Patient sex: F
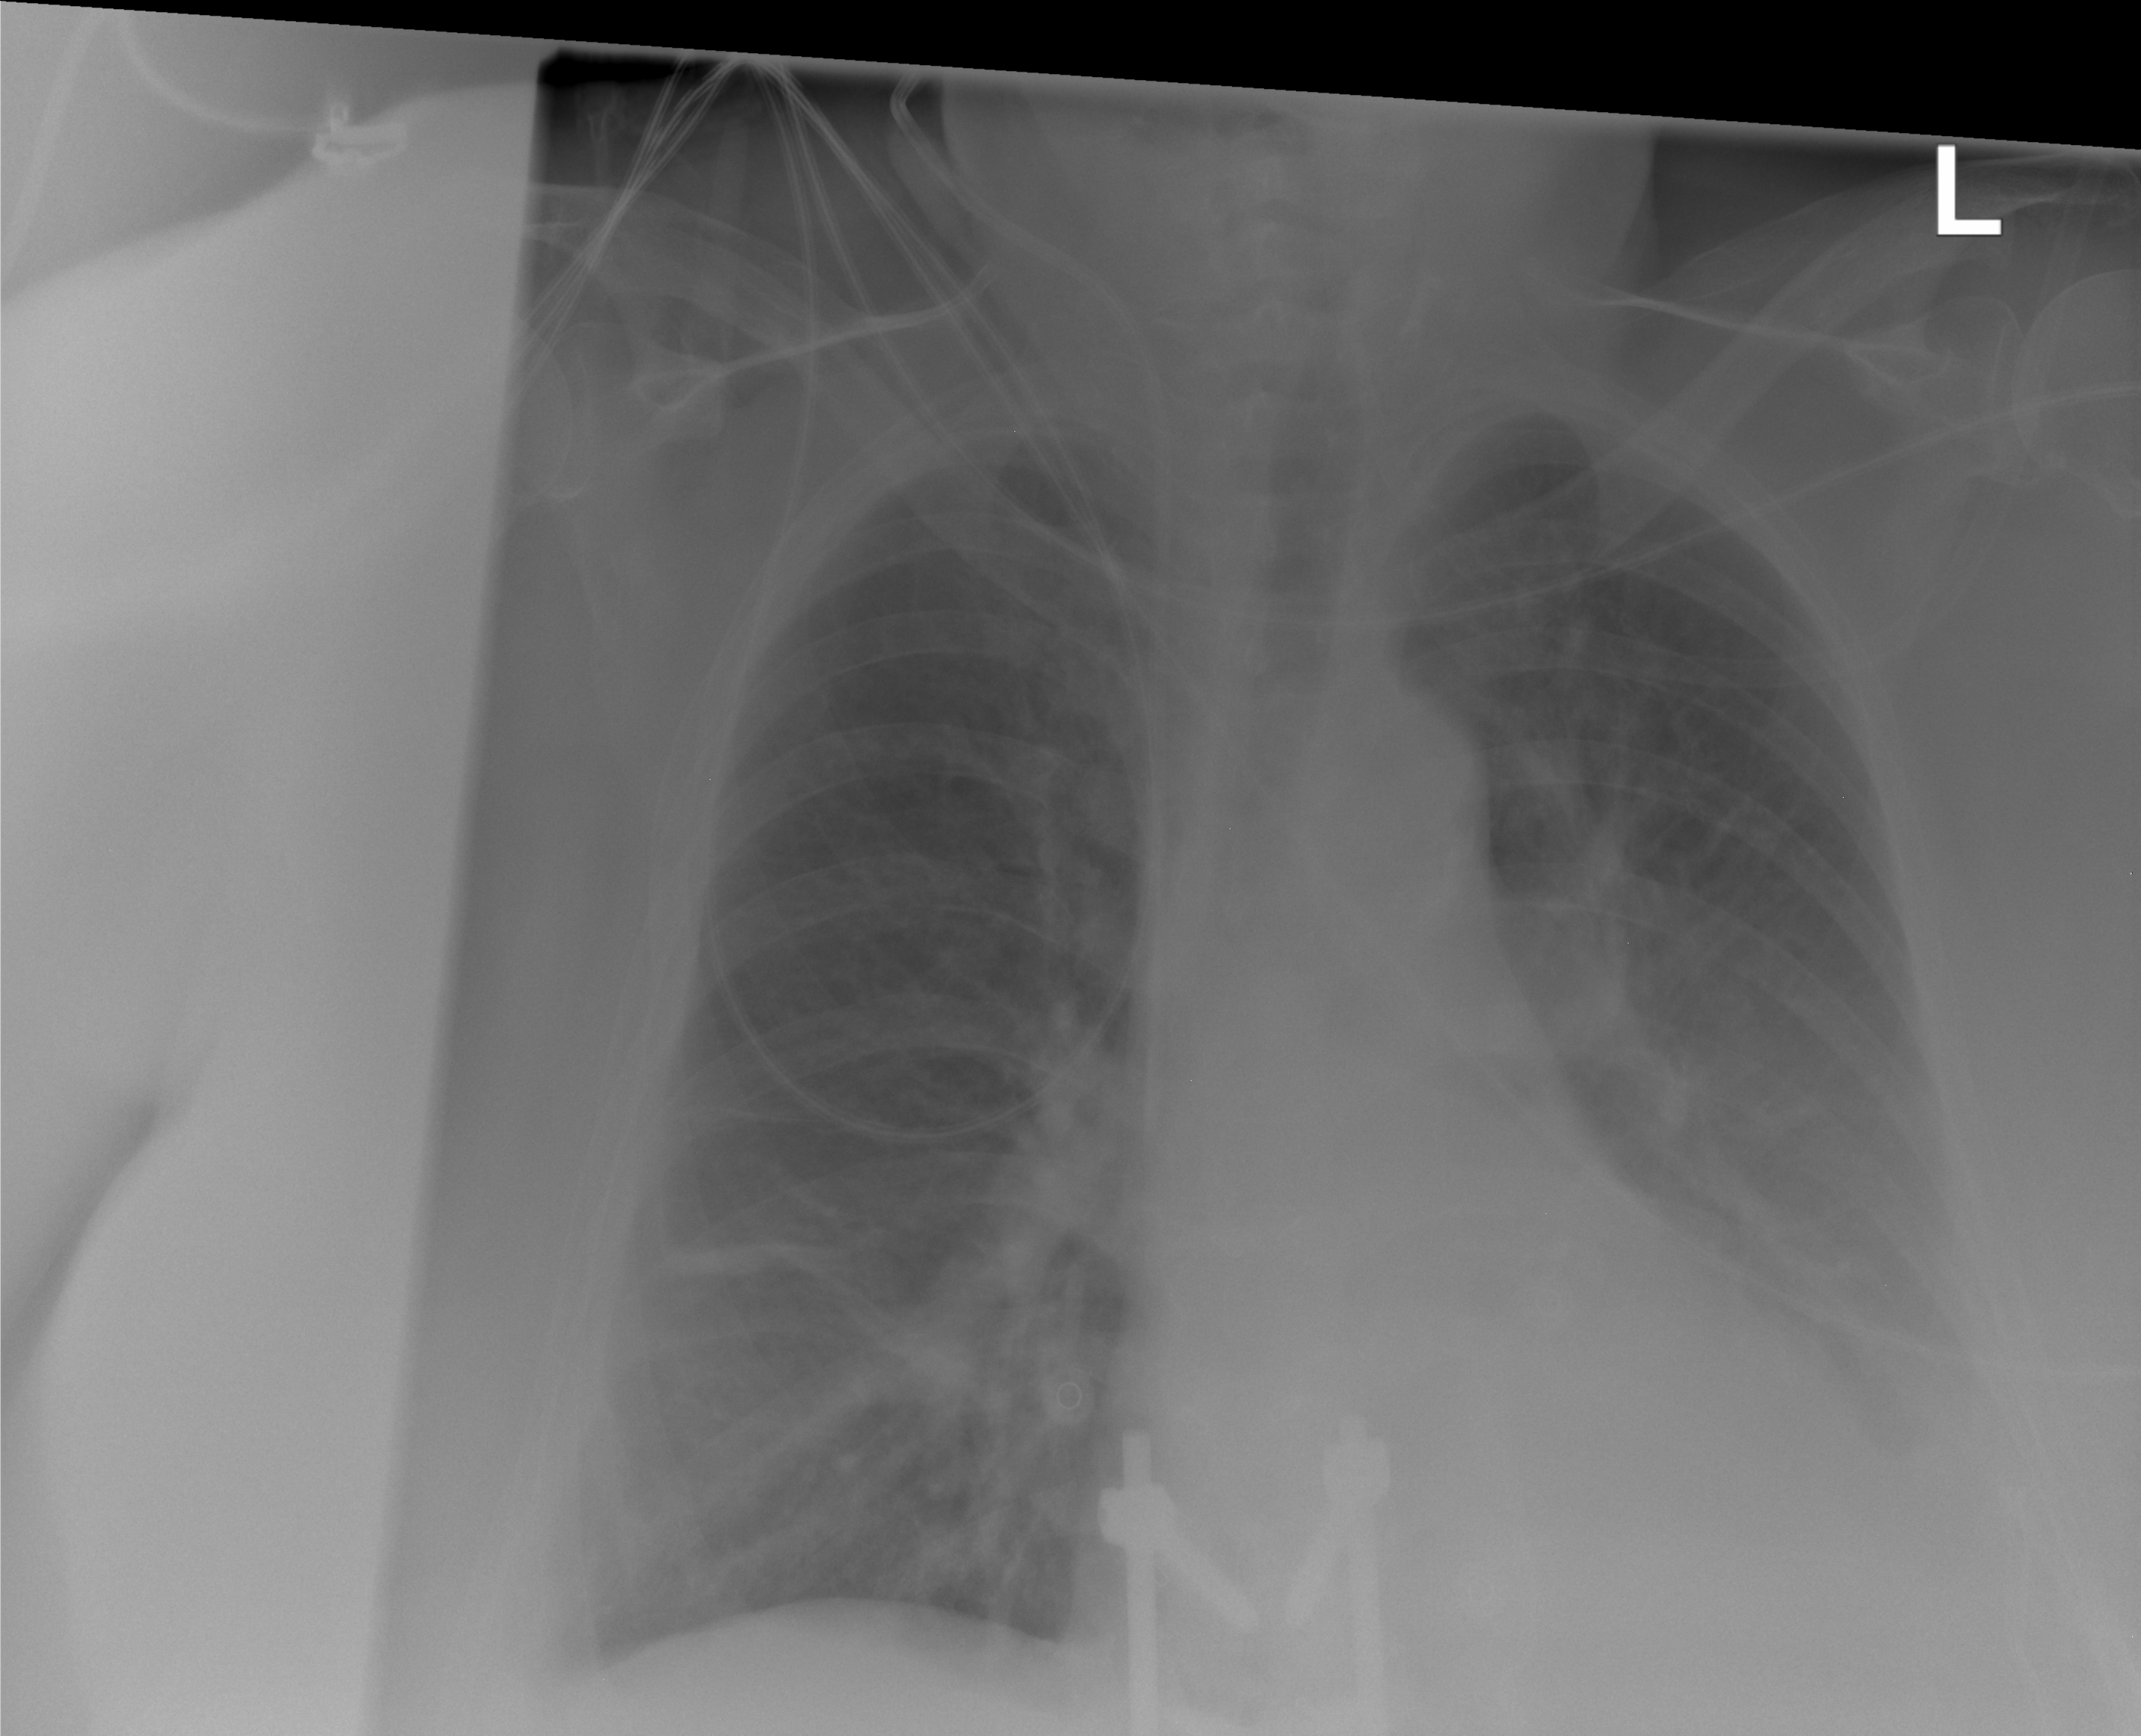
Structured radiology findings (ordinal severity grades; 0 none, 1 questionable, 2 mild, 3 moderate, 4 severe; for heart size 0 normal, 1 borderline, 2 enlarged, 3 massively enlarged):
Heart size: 1
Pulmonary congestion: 2
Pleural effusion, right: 0
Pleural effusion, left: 0
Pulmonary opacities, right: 0
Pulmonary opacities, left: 0
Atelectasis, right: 2
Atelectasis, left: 0